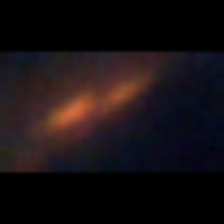
Taxon: Pennate
Group: Diatoms